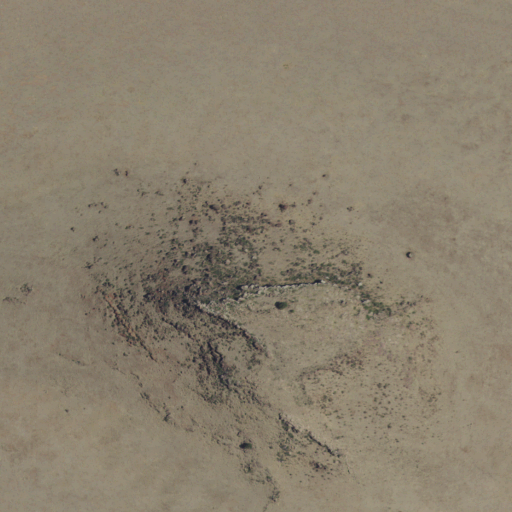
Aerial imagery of mountain in New Mexico named La Chata Crater containing shrub, grassland, and evergreen forest